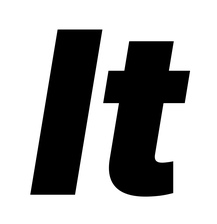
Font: Inter-Italic_Black_Italic